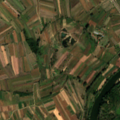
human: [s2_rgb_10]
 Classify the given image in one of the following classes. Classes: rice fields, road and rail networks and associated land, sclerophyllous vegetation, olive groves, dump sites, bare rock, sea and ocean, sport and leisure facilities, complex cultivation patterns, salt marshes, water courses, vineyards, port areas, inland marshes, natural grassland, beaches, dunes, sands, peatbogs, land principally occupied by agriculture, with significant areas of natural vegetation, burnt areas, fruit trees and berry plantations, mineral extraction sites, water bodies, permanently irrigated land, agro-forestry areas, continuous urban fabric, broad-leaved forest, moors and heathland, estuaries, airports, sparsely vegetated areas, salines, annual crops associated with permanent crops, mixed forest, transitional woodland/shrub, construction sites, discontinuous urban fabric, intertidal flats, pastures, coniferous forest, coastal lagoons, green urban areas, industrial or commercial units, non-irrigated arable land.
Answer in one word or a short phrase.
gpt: non-irrigated arable land, land principally occupied by agriculture, with significant areas of natural vegetation, water courses